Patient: sex F, age 69
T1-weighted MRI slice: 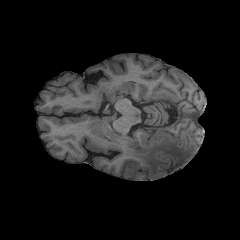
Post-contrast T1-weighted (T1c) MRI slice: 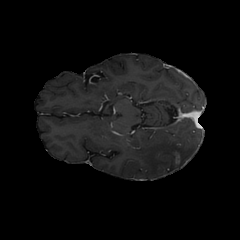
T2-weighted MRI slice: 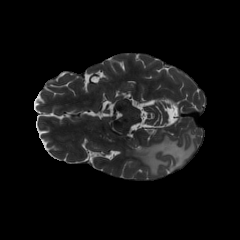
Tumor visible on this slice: yes
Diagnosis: Glioblastoma, IDH-wildtype
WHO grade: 4